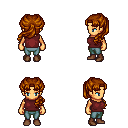
a pixel art fantasy rpg character, female body template, human, tanned skin, maroon sleeveless shirt, teal pants, brunette princess hairstyle, brown shoes, four views (front, back, left, right), 2x2 character sprite sheet, small pixel art, hard edges, no anti-aliasing